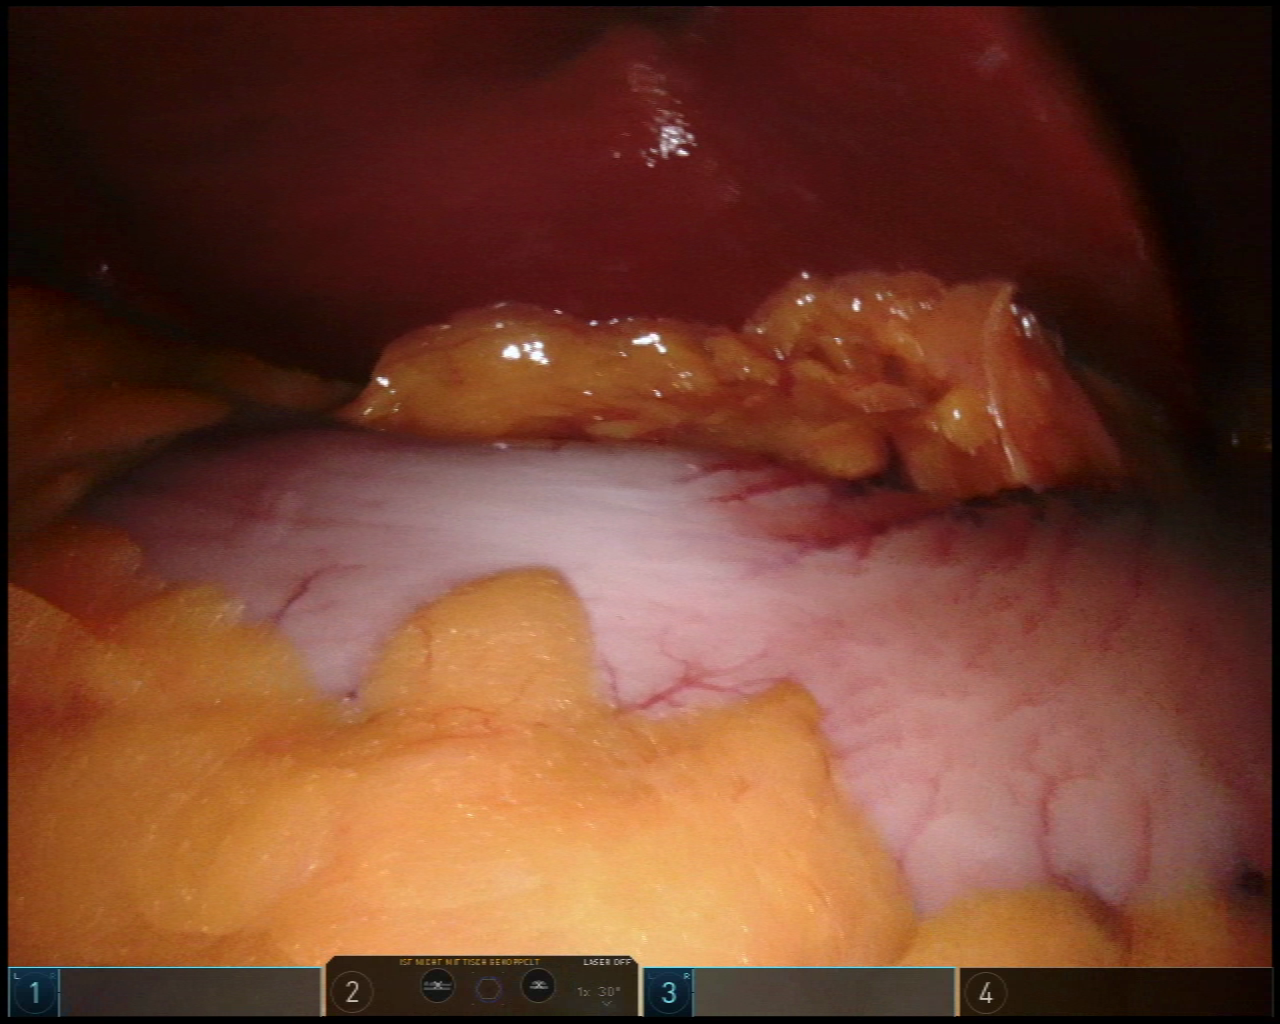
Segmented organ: liver
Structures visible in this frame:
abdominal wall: no
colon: no
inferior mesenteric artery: no
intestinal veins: no
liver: yes
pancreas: no
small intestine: no
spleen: no
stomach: yes
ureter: no
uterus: no
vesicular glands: no